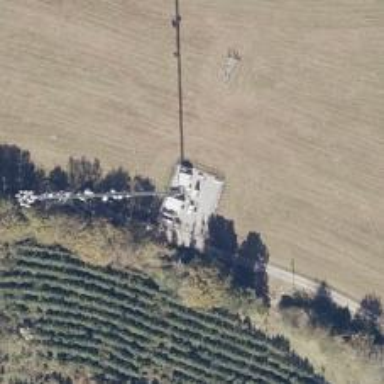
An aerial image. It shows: Communication mast tower.